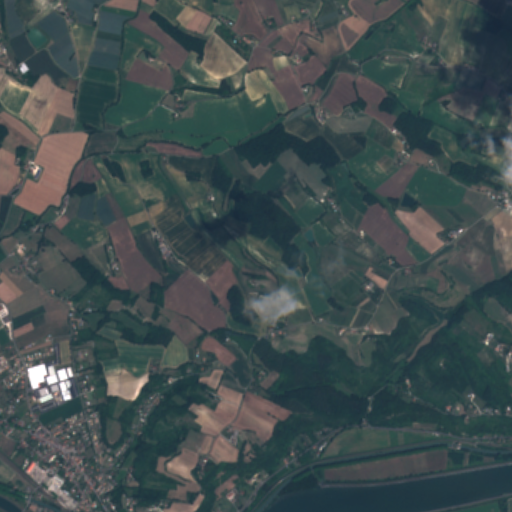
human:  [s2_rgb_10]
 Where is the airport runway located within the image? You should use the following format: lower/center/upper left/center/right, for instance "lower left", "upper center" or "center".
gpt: The airport runway is located in the upper center of the image.
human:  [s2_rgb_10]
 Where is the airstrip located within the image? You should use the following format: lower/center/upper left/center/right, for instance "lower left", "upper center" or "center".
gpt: The airstrip is located in the upper center of the image.
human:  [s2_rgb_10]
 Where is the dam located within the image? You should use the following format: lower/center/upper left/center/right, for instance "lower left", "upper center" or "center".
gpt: The dam is located in the lower center of the image.
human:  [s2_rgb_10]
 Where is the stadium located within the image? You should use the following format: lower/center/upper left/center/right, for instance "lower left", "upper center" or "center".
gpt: The stadium is located in the lower left of the image.
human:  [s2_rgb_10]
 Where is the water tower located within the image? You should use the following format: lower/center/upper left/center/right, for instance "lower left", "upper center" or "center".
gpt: The water tower is located in the center of the image.
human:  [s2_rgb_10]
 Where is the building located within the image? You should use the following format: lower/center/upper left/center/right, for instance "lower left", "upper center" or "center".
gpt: There is no building in the image.